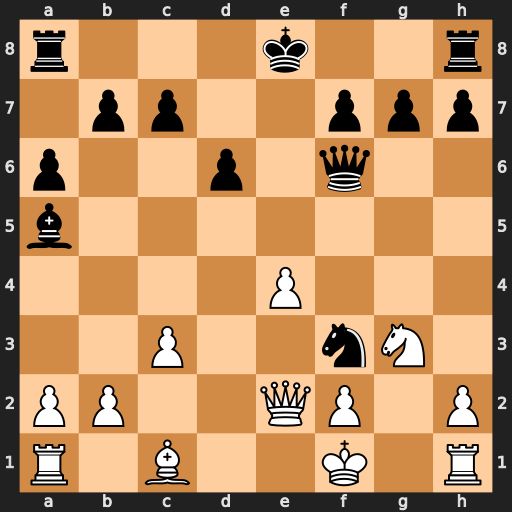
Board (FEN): r3k2r/1pp2ppp/p2p1q2/b7/4P3/2P2nN1/PP2QP1P/R1B2K1R
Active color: w
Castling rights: kq
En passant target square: -
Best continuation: Nh5 Qe5 Qxf3